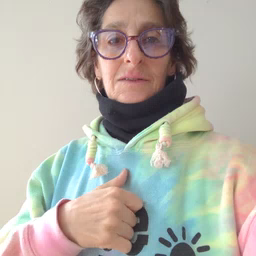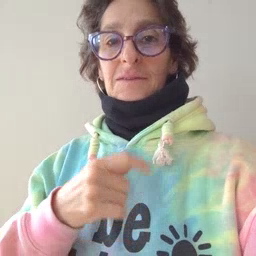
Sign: finger